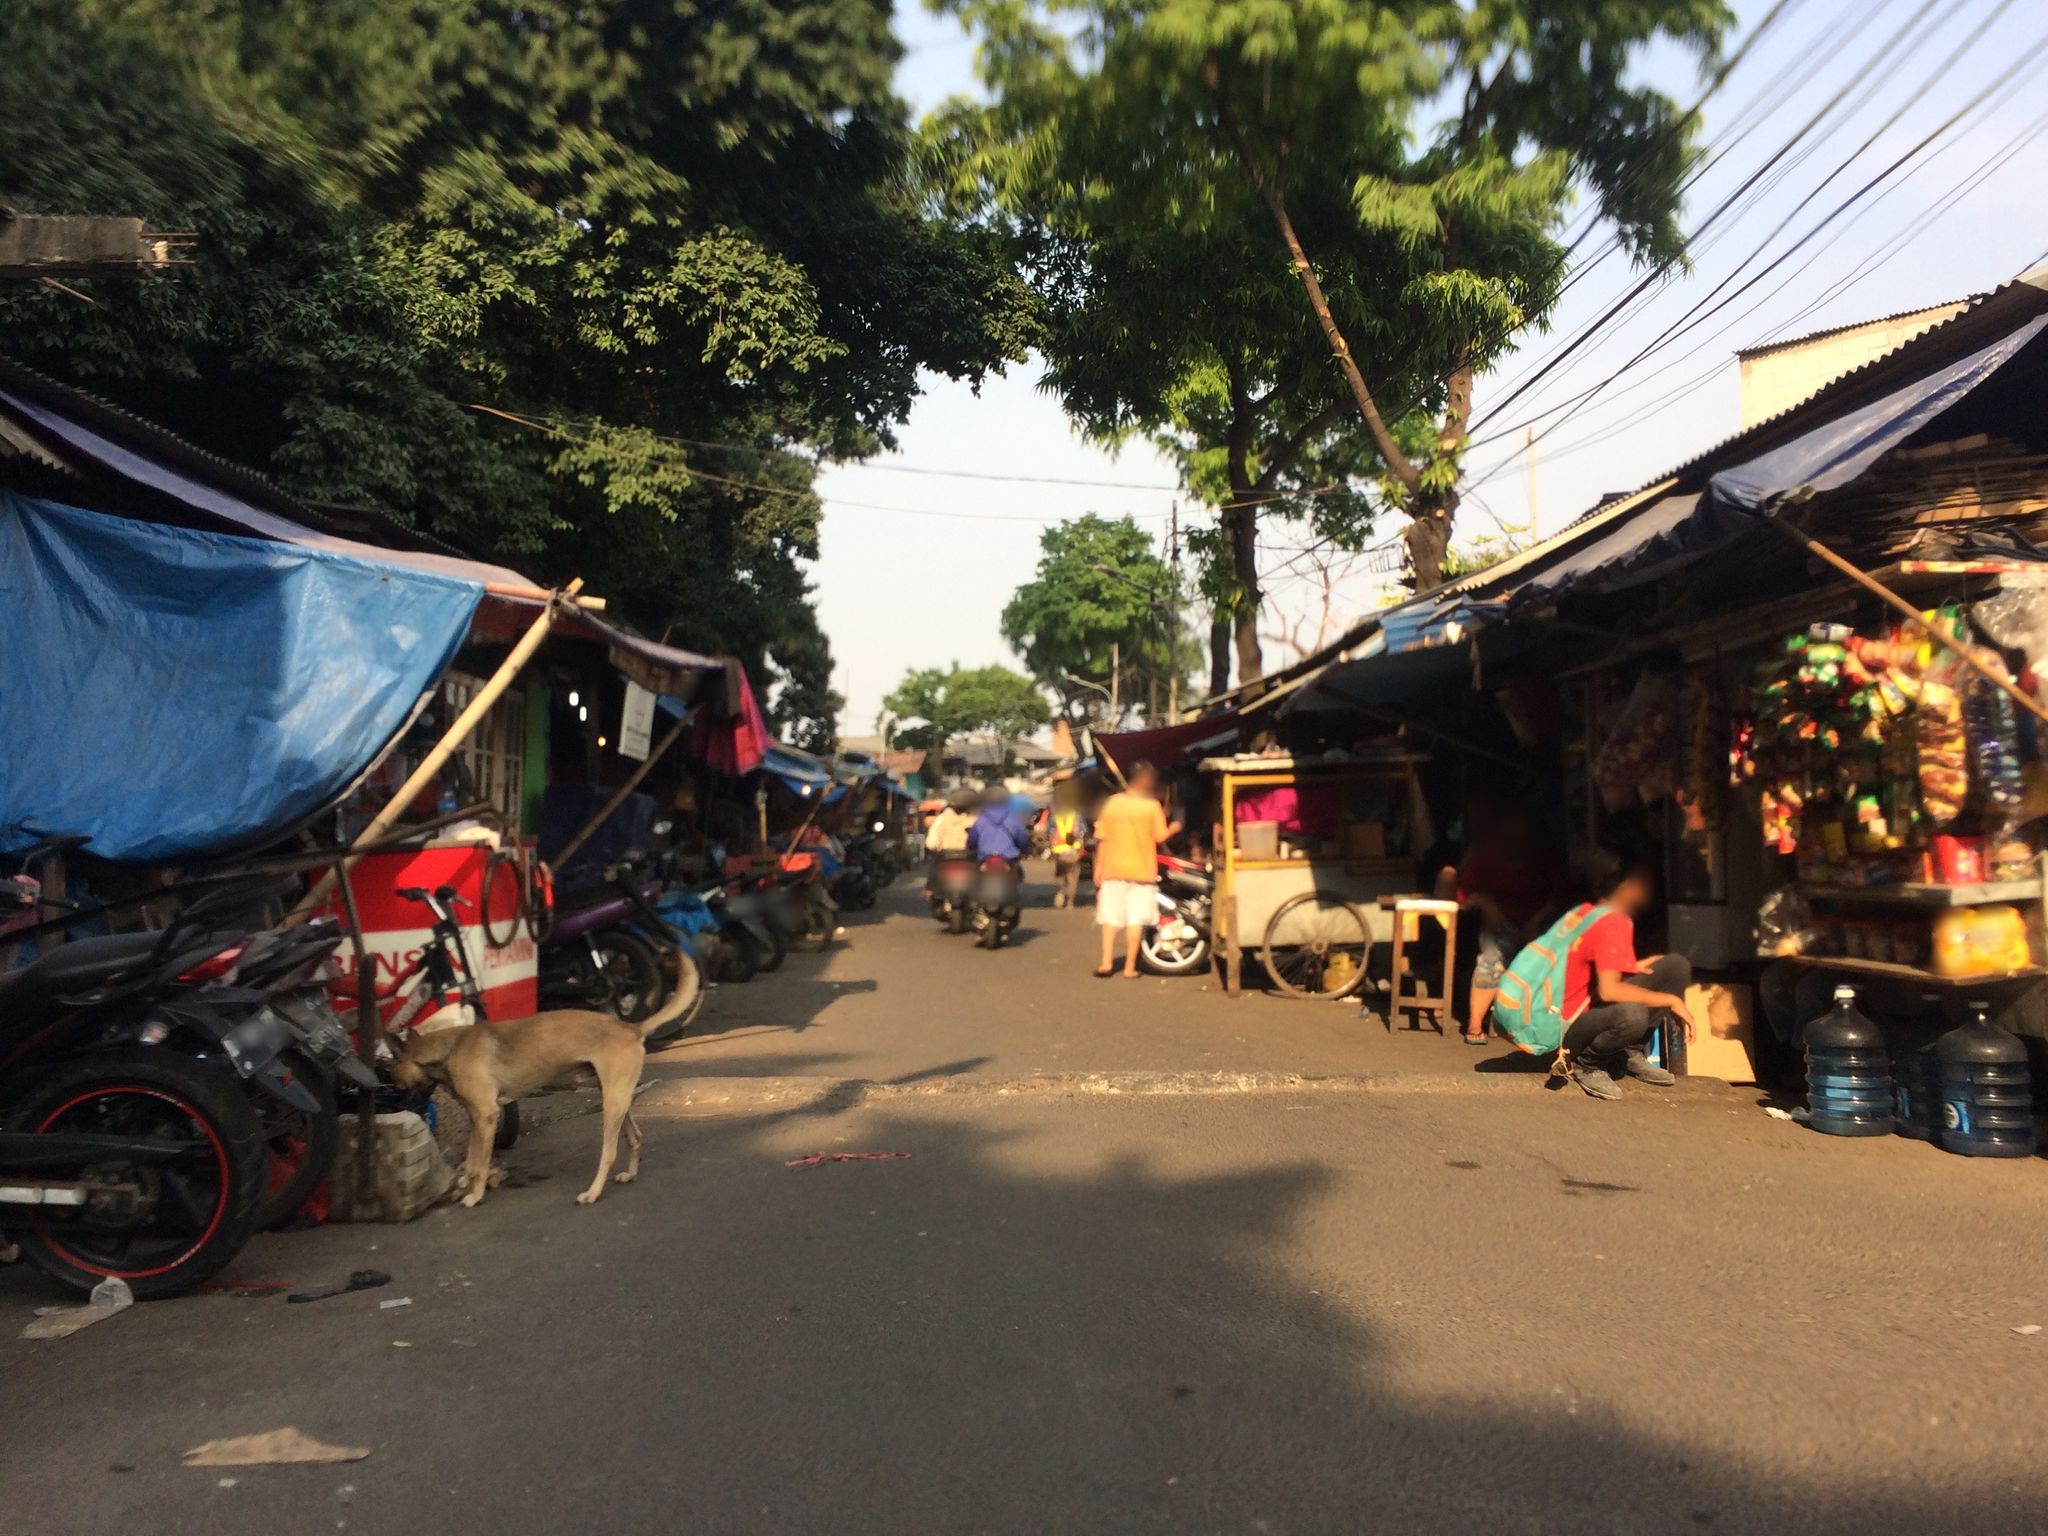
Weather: clear
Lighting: day
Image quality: good
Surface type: driving surface
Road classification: residential
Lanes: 1
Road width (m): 3
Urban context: urban centre
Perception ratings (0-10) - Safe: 6.13, Lively: 6.91, Beautiful: 4.5, Boring: 3.06, Depressing: 3.21, Wealthy: 5.67